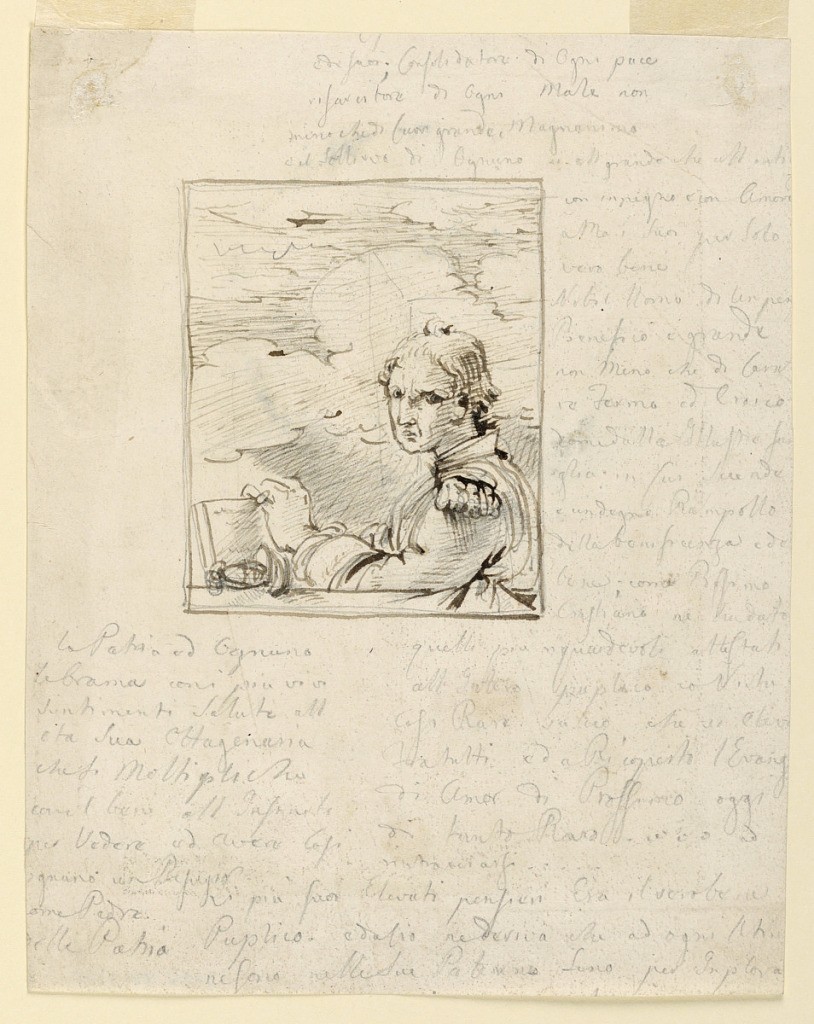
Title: Sketch, Figure in Uniform with Book
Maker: Fortunato Duranti, Italian, 1787 - 1863
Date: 1820–1850
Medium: Pen and ink, graphite on paper
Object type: Drawing
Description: Sketch of a figure in uniform with epaulets and book. He turns outward toward the viewer and rests his right hand on the tome, and appears in front of cloudscape. Sketch surrounded by graphite annotations.